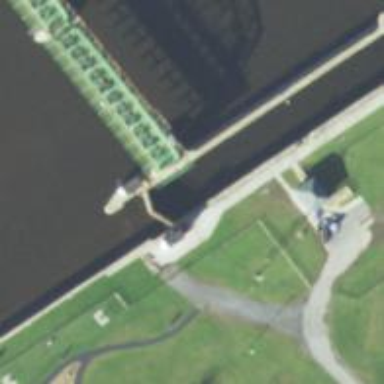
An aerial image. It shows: Lock gate along waterway.